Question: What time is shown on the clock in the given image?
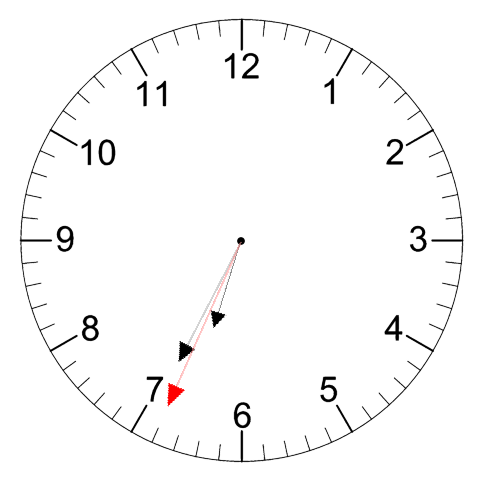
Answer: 06:34:34